Chest X-ray:
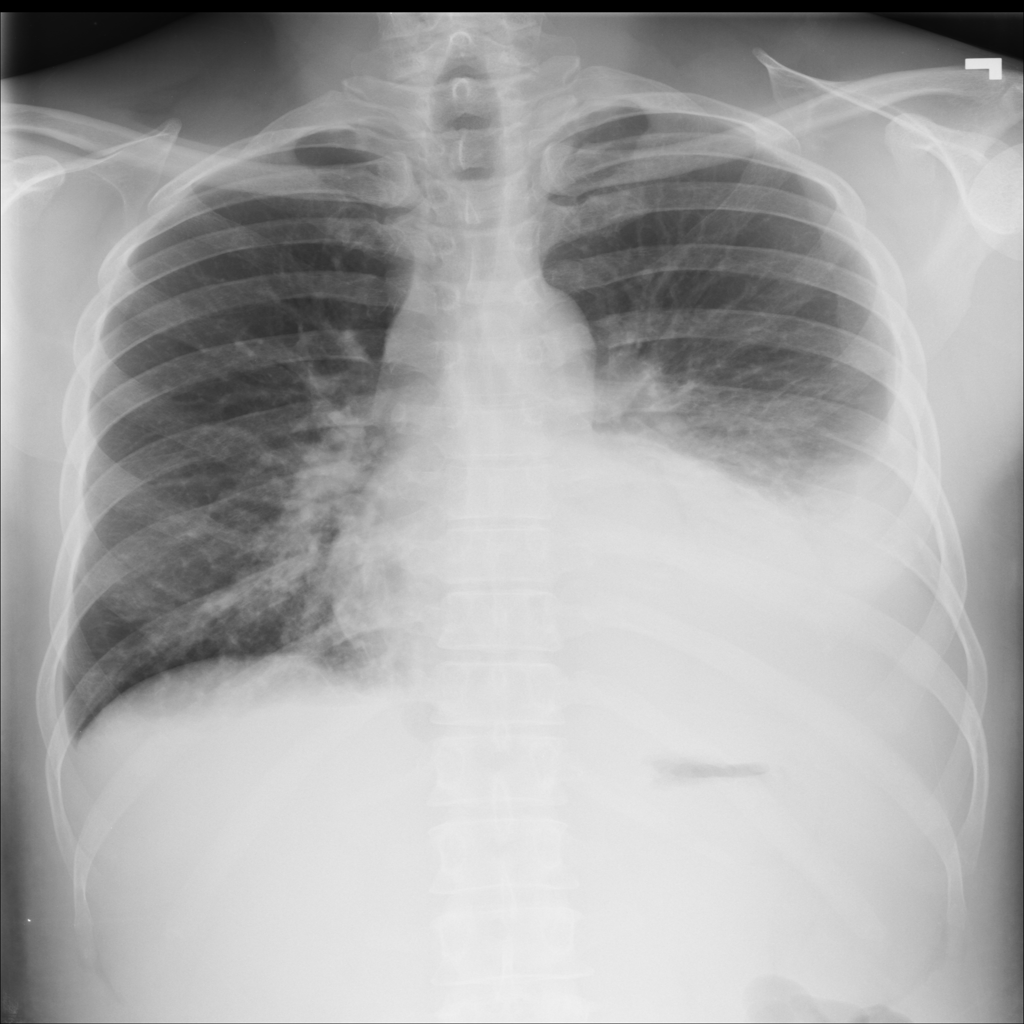
Findings: Consolidation, Effusion
No abnormal finding: no